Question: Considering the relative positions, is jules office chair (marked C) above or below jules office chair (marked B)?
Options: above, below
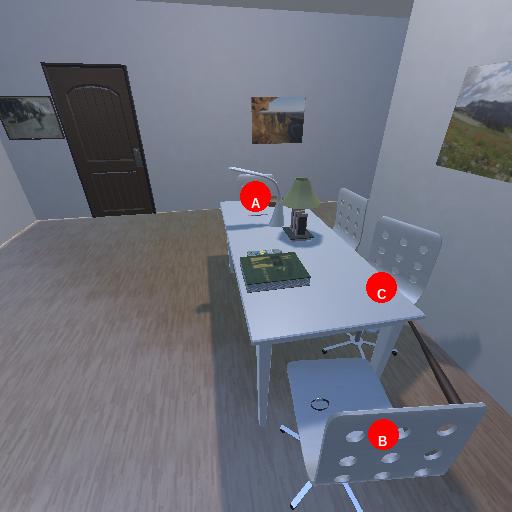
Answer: above